Field crop: tomato
Growth stage: 2
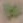
Species: solanum